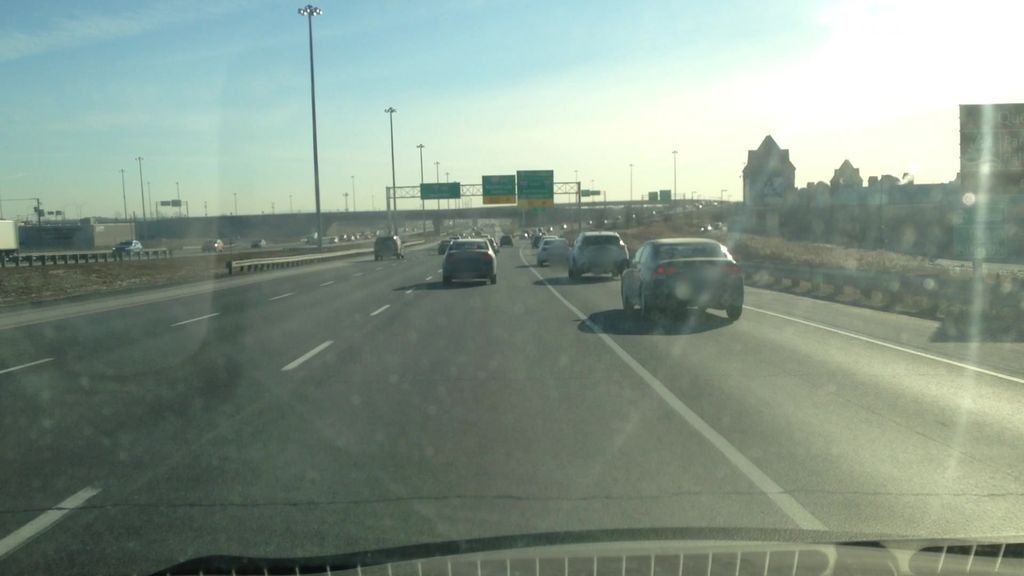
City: montreal